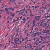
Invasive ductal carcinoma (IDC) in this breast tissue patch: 1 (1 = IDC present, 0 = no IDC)